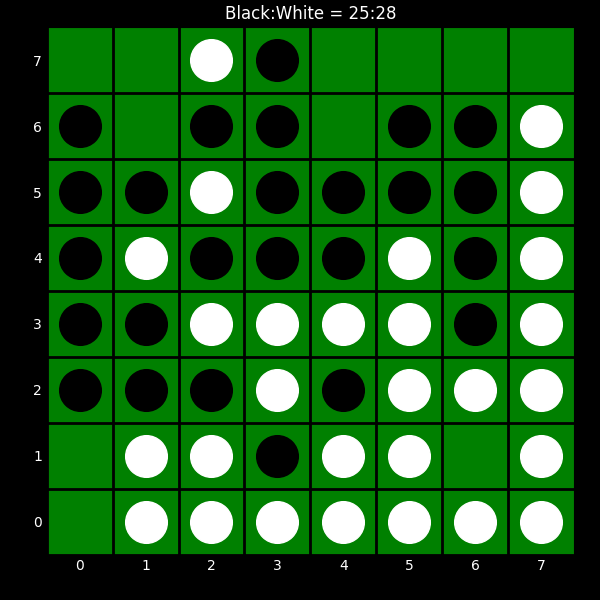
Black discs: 25
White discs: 28